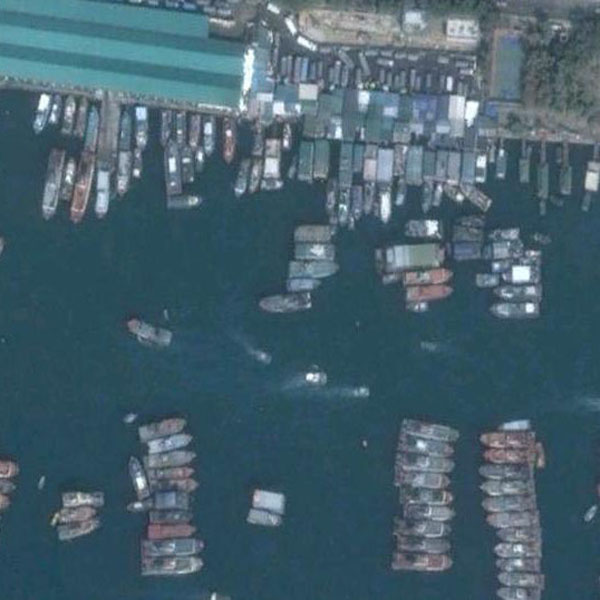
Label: Port